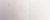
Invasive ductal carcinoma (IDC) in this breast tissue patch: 0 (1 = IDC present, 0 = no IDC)